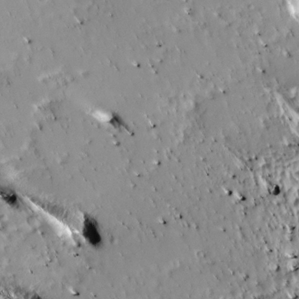
Label: non_frost